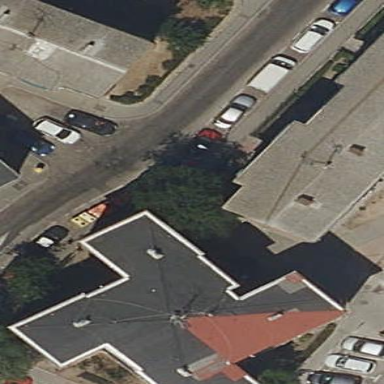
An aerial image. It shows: Residential building.